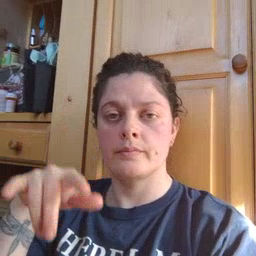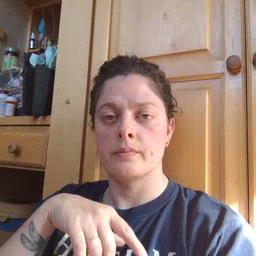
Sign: airplane